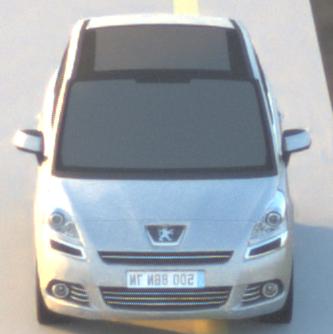
Make: Peugeot
Model: 5008 120 VTi
Detailed model: 5008 (I) Van
Model produced from: 2009/10
Model produced until: 2011/07
Doors: 5
Color: white
Road condition: dry road
Daytime: sunrise or sunset
Contrast: medium contrast